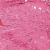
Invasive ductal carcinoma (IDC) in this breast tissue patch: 0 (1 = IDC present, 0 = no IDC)